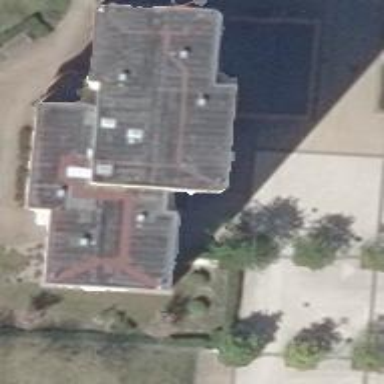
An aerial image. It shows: Part of building with flat roof made of tar paper.